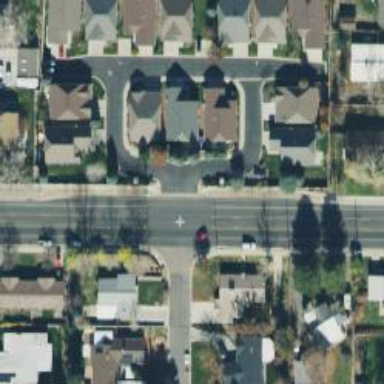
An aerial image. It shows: Residential road with sidewalk on the left side.